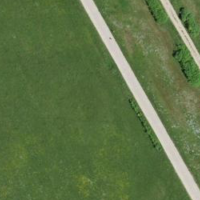
EUNIS habitat code: 25
Species observed at this site:
Primula veris
Lycaena phlaeas